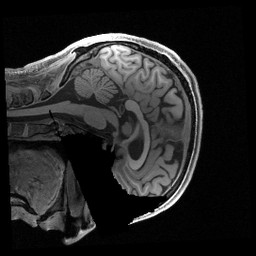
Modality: T1w
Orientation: sagittal
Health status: healthy
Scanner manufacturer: siemens
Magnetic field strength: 3 T
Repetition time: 2.4 s
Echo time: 0.00222 s